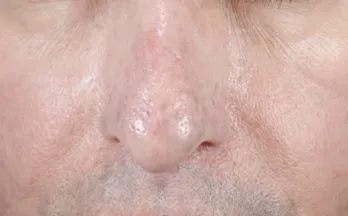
Front view of the patient's face:nonpolarized.
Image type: medical_photograph (skin_photograph)